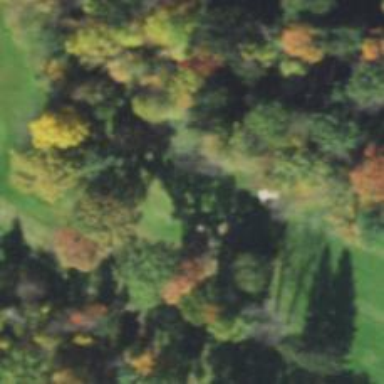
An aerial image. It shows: Golf hole.